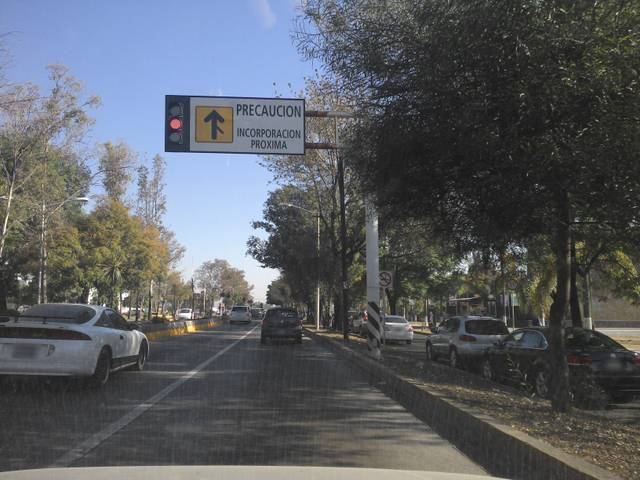
Region: Mexico
Coordinates: 20.631, -103.416